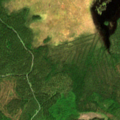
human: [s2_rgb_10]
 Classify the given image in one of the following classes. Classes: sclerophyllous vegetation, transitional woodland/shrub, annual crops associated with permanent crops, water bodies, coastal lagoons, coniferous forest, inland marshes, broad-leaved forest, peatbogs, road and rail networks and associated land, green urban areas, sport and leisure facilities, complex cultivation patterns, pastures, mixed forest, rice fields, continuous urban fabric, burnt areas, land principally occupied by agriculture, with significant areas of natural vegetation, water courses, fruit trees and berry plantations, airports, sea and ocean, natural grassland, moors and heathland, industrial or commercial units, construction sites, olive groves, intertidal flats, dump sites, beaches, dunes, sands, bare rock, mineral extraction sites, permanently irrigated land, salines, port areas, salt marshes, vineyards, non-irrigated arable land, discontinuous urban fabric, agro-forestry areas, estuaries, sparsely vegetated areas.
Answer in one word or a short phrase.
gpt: coniferous forest, mixed forest, peatbogs